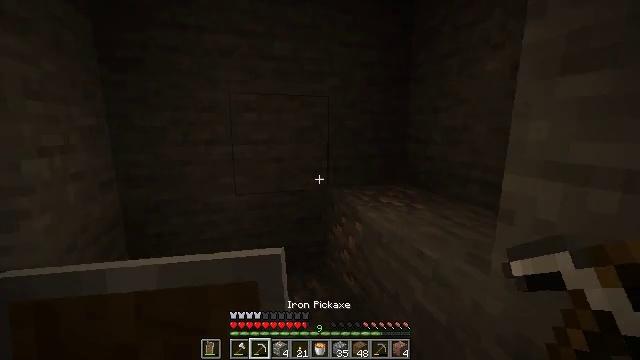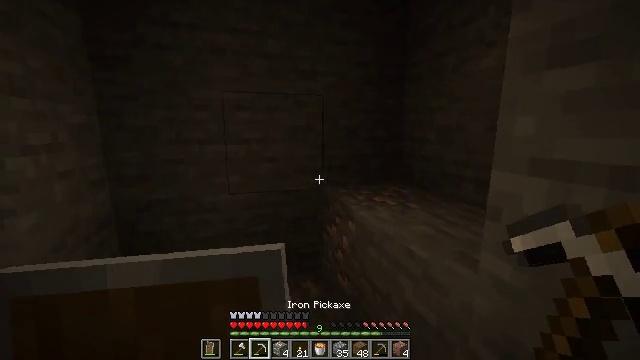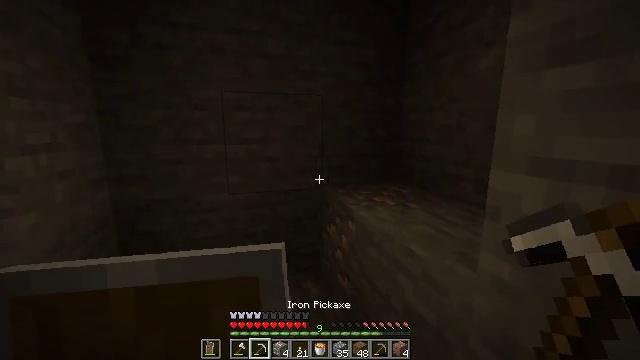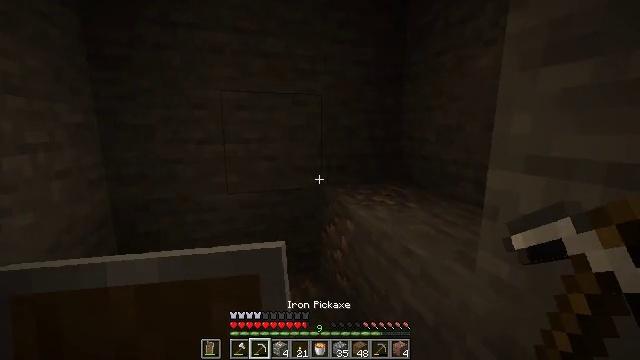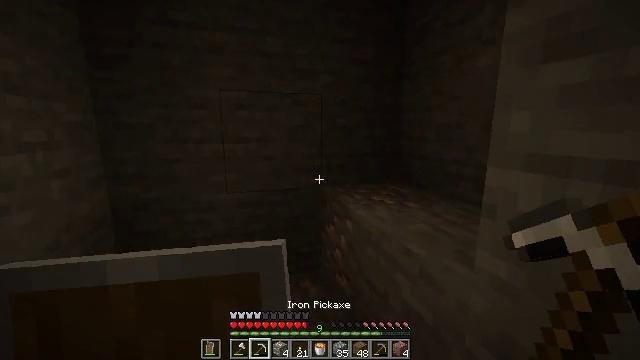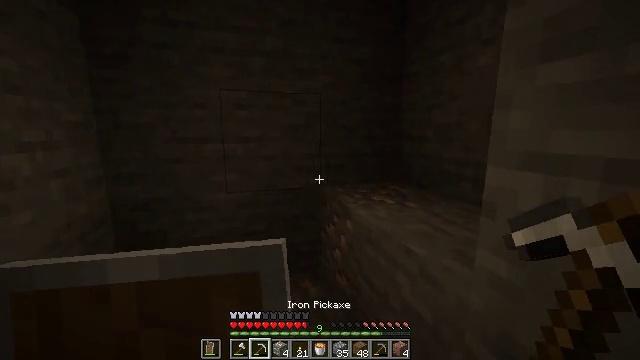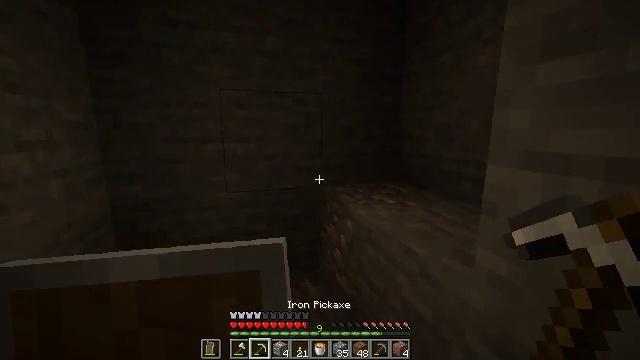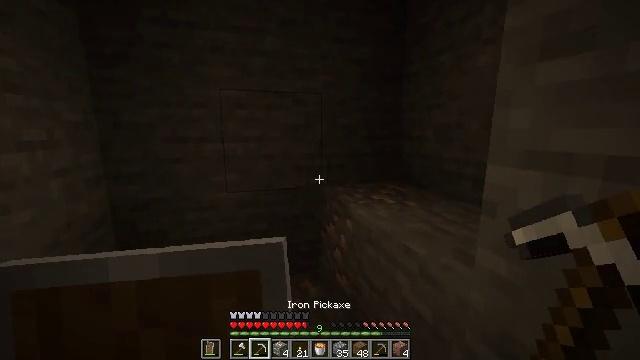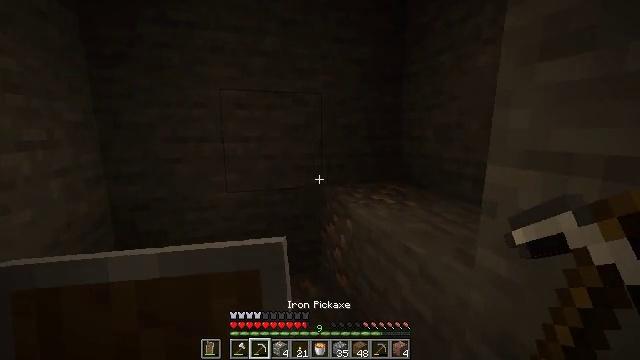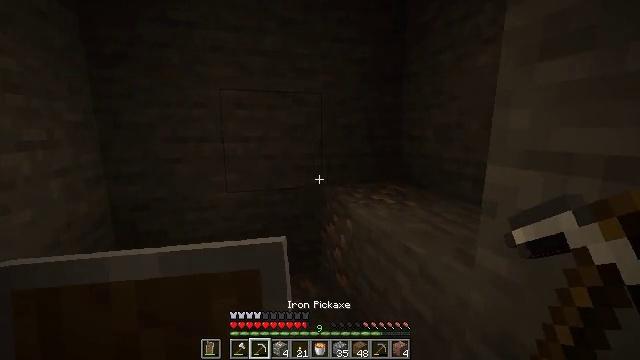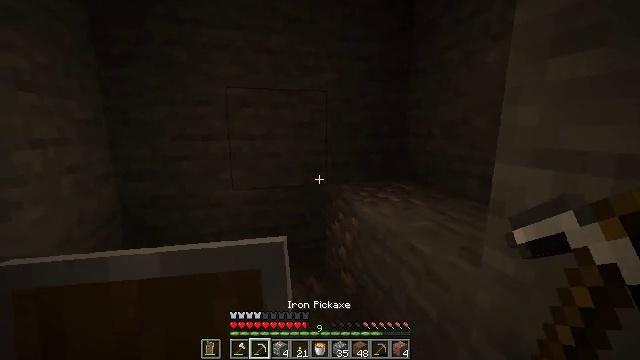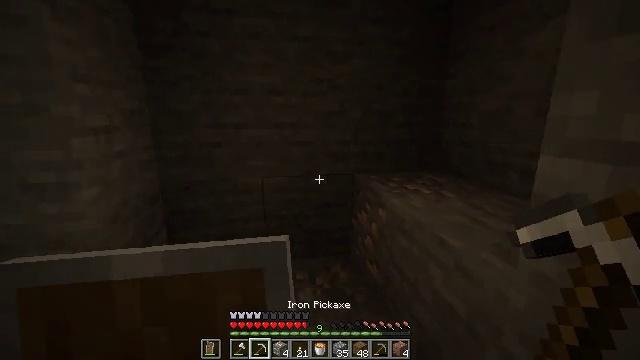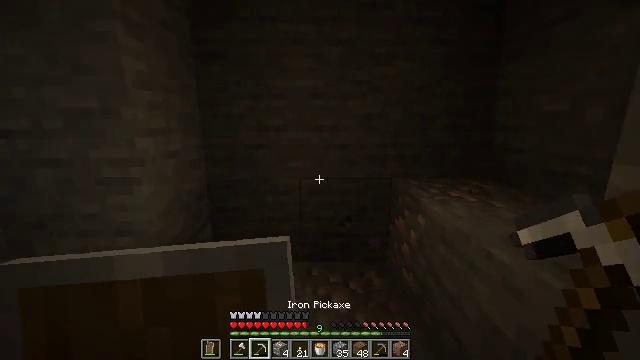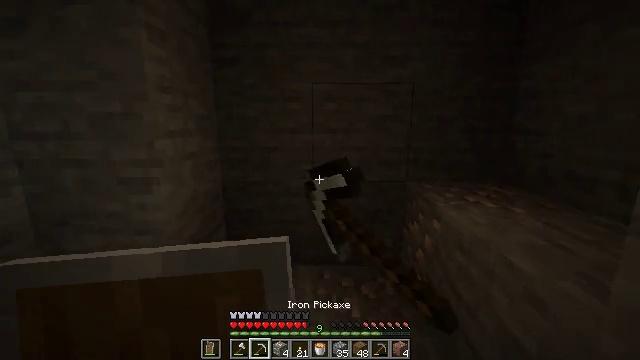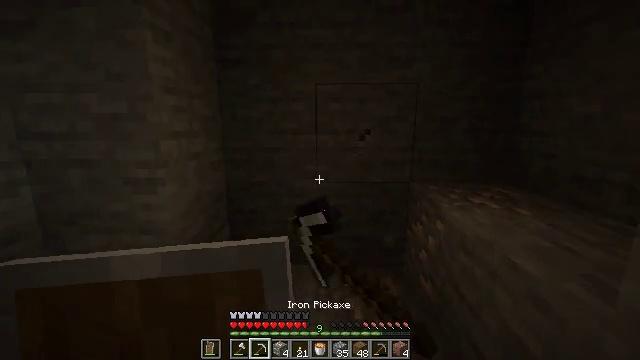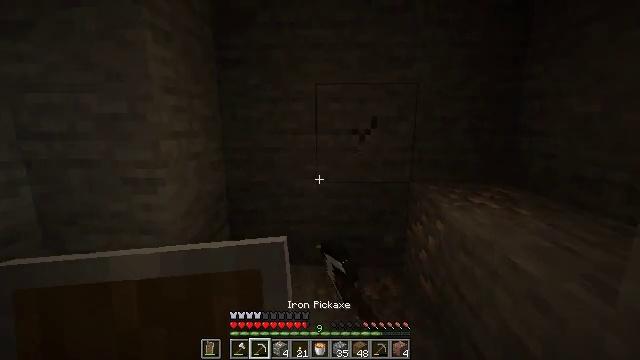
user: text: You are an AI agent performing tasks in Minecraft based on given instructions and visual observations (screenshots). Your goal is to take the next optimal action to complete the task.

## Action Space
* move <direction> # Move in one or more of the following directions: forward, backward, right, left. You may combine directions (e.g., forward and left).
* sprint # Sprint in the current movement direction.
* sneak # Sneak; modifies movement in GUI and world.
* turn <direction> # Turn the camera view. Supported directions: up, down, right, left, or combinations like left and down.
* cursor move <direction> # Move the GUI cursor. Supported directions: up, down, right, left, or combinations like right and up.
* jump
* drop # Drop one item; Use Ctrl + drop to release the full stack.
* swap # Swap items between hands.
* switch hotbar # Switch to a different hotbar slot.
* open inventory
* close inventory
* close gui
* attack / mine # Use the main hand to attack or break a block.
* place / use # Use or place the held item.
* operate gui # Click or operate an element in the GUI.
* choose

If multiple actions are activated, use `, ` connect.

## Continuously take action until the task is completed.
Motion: motion action
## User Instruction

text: Remove an iron pickaxe from the inventory.
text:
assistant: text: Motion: no_op
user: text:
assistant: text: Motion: no_op
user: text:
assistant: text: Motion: no_op
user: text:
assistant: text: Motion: no_op
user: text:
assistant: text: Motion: no_op
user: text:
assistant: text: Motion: no_op
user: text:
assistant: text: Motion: no_op
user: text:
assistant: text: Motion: no_op
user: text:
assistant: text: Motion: no_op
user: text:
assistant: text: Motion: turn left
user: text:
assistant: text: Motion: turn left and down
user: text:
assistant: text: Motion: turn left, attack / mine
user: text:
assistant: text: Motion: turn left, attack / mine
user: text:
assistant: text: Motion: attack / mine
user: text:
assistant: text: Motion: attack / mine
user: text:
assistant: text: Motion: attack / mine, drop
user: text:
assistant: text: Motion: turn left, attack / mine, drop
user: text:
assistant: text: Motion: attack / mine
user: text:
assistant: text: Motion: attack / mine
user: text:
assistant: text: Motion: move forward, attack / mine
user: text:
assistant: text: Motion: attack / mine